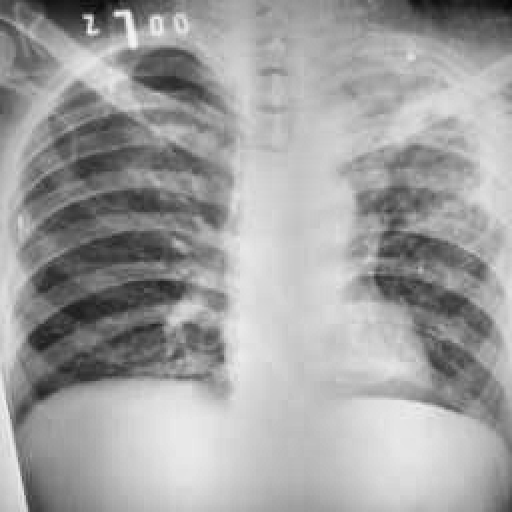
Finding: TUBERCULOSIS